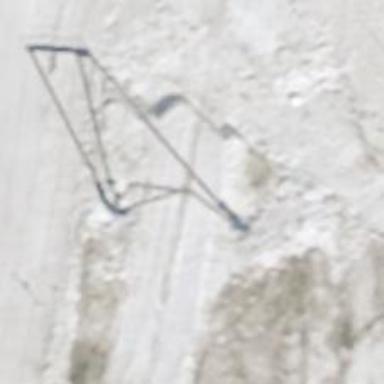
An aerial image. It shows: Pylon for aerialway.